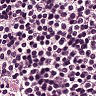
Metastatic tissue present: no